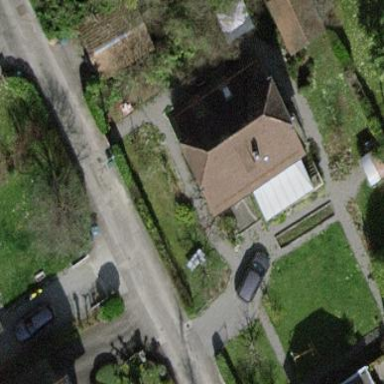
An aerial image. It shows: Garden enclosed by fence.